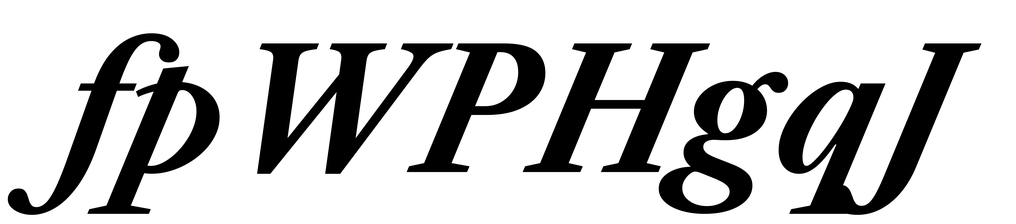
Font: LibreCaslonText-Italic_Bold_Italic